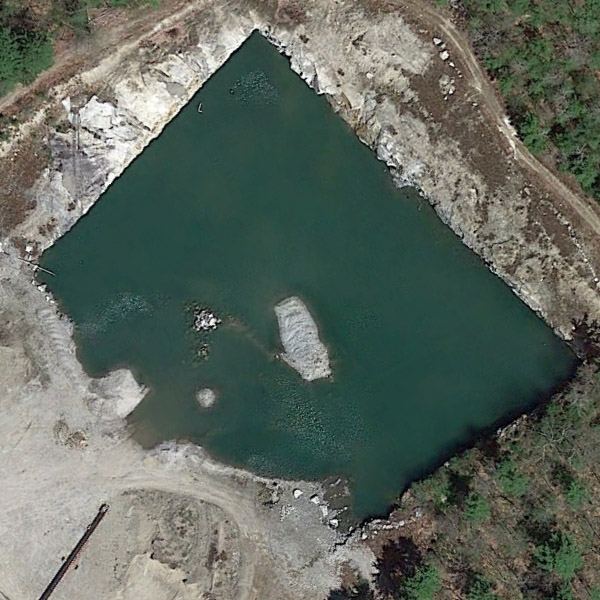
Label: Pond